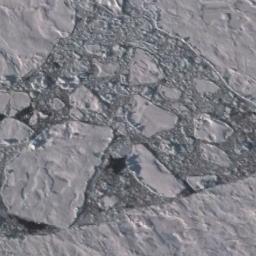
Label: sea_ice